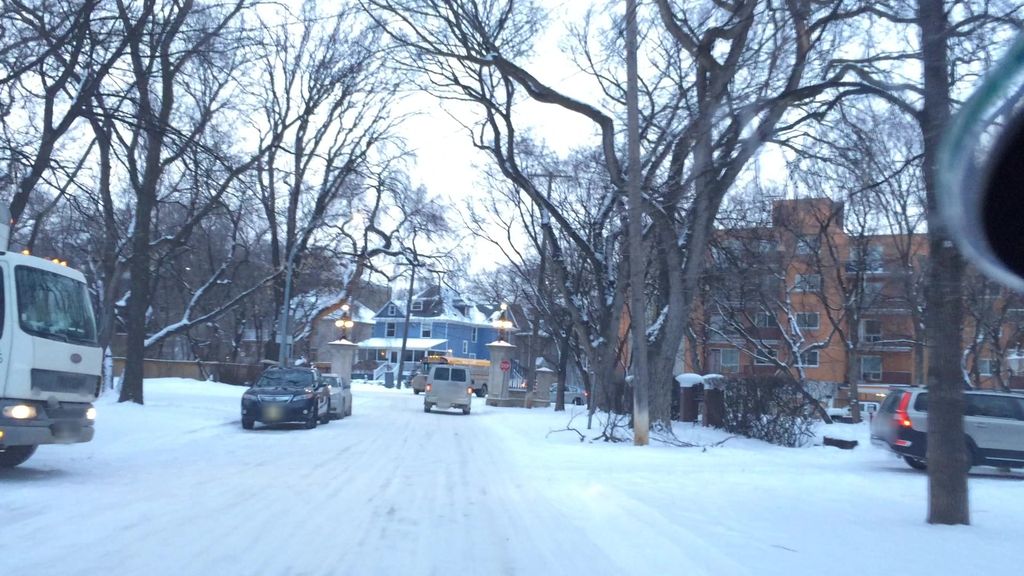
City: winnipeg